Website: lowes
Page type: billing-address
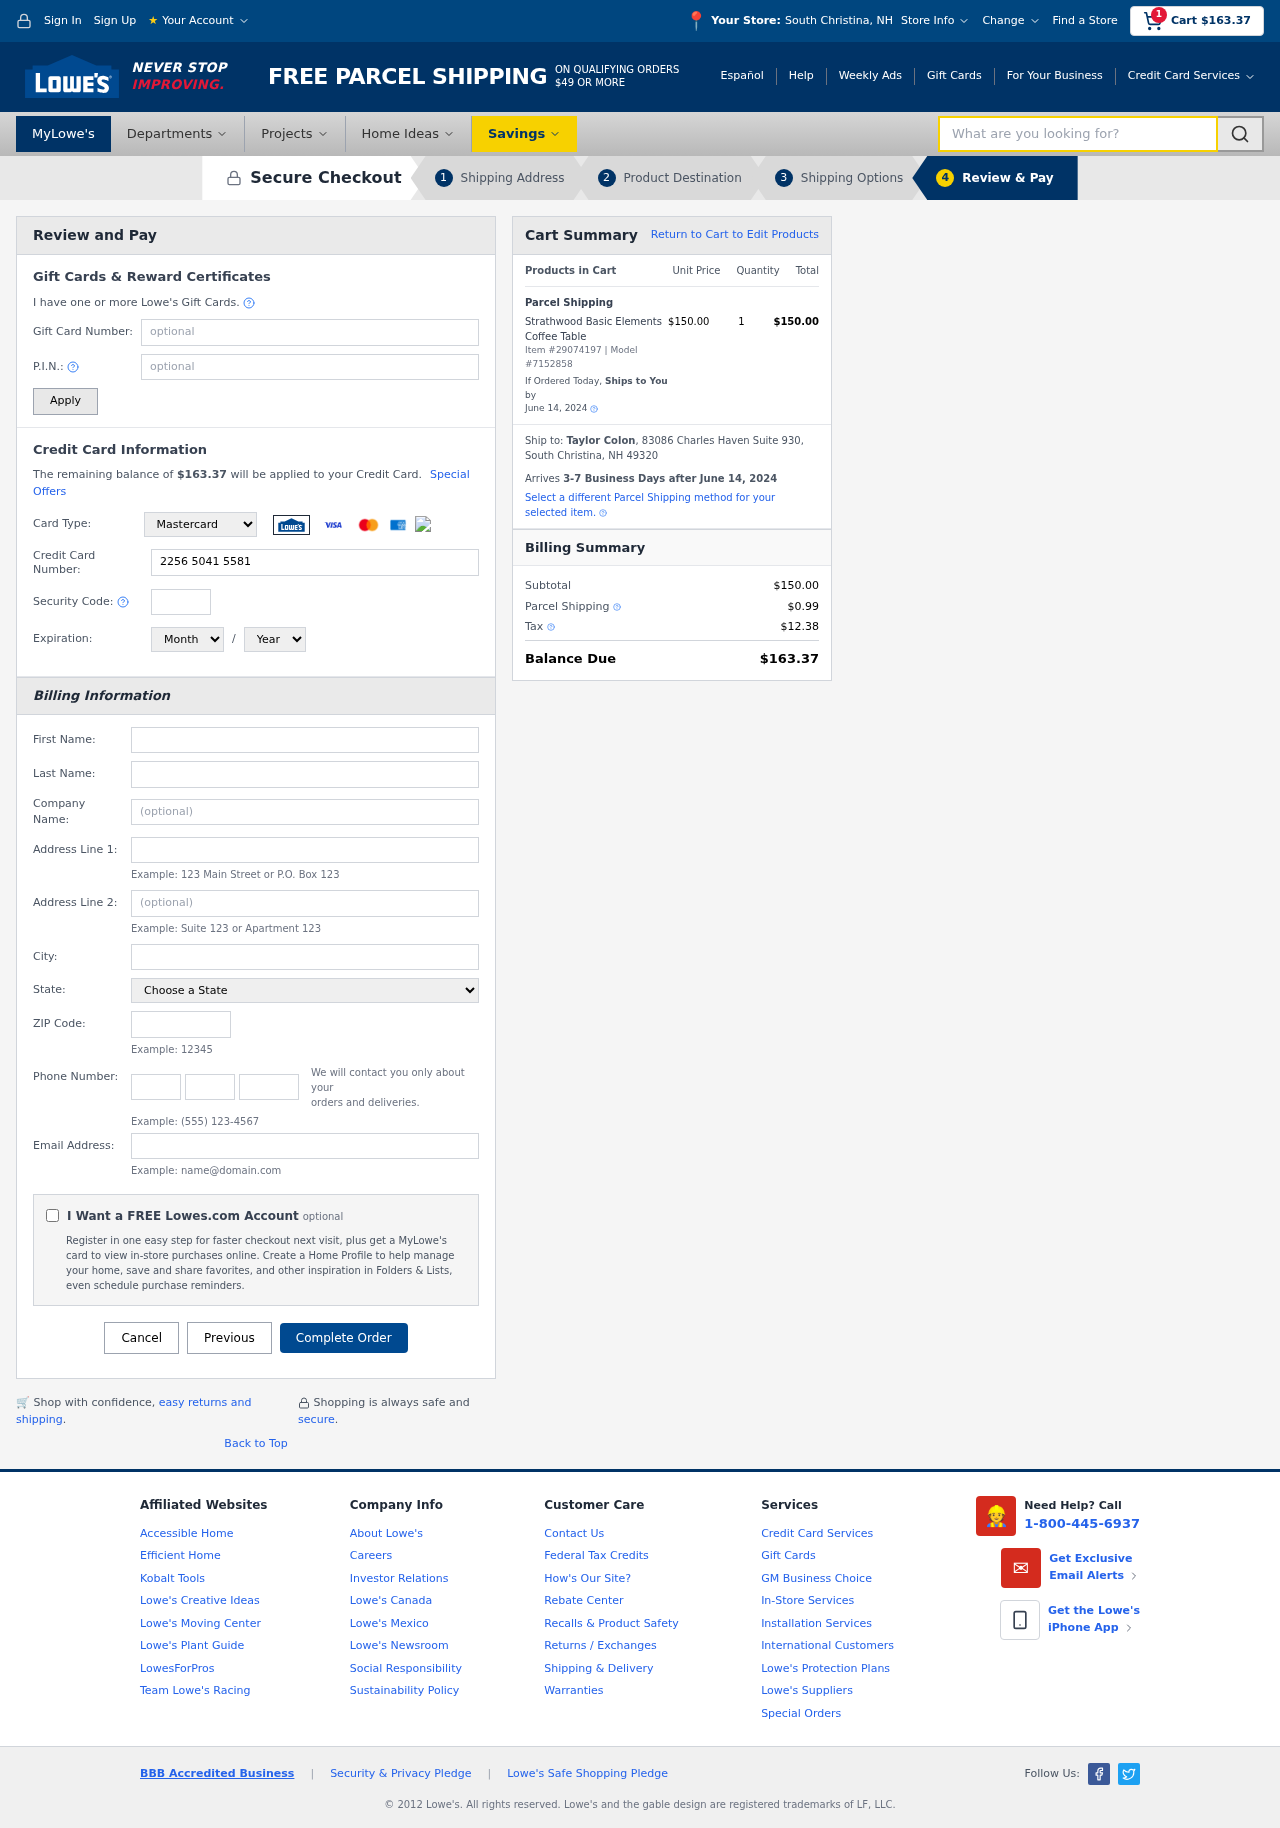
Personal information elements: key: PII_CARD_CVV
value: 045
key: PII_CARD_EXPIRY_MONTH
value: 11
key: PII_CARD_EXPIRY_YEAR
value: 28
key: PII_CARD_NUMBER
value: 2256 5041 5581 0763
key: PII_CARD_TYPE
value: Mastercard
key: PII_CITY
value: South Christina
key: PII_CITY_STATE
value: South Christina, NH
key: PII_COMPANY
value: James, Jarvis and Cook
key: PII_EMAIL
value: taylor_colon@hotmail.com
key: PII_FIRSTNAME
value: Taylor
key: PII_FULLNAME
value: Taylor Colon
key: PII_LASTNAME
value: Colon
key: PII_PHONE_AREA
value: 672
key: PII_PHONE_PREFIX
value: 983
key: PII_PHONE_SUFFIX
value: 5591
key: PII_POSTCODE
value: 49320
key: PII_STATE
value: New Hampshire
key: PII_STREET
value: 83086 Charles Haven Suite 930
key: PII_STREET2
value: Apt. 130
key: PII_CITY_STATE_ZIP
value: South Christina, NH 49320
Product elements: key: PRODUCT1_NAME
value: Strathwood Basic Elements Coffee Table
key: PRODUCT1_PRICE
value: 150
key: PRODUCT1_QUANTITY
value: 1
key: PRODUCT_ITEM_NUMBER
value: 29074197
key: PRODUCT_MODEL_NUMBER
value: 7152858
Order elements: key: ORDER_SUBTOTAL
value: $163.37
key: ORDER_TOTAL
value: $163.37
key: ORDER_SHIPPING_DATE
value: June 14, 2024
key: ORDER_SUBTOTAL
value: $150.00
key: ORDER_DELIVERY_DATE
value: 3-7 Business Days after June 14, 2024
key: ORDER_SHIPPING_DATE2
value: June 14, 2024
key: ORDER_SUBTOTAL2
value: $150.00
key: ORDER_SHIPPING_COST
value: $0.99
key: ORDER_TAX
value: $12.38
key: ORDER_TOTAL2
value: $163.37
Search elements: key: HEADER_SEARCH
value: What are you looking for?